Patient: sex M, age 73
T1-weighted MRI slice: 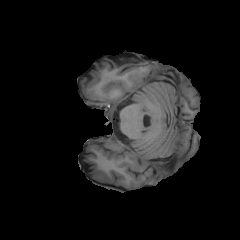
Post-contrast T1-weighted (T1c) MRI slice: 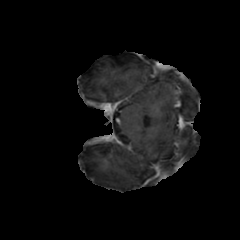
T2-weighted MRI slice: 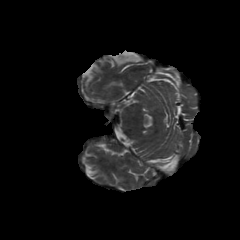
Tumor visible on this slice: no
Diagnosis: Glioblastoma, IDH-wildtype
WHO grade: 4